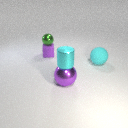
small purple rubber cube behind large purple metal sphere